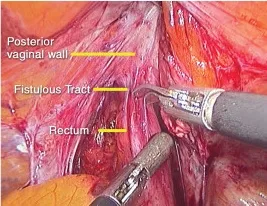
Port Positions and Intraoperative pictures. B - Fistulous tract exposed.
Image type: medical_photograph (other_medical_photograph)